Question: Here is code example: <URL>
If you'll slowly change screen size by dragging sizer in testing window you'll see that number columns scattered.

What can I do to fix this trouble?
This is for FLUID CSS GRID system to make layouts for webapps. I don't want to get table. And the example is for testing this grid on resize and other dimensions.
I think that the problem is in browser which calculates .cx1 to 55+43px and round it to pixels,
and .cx5 calculates to 449+43px not watchind that .cx1 rounded to 55px.
There is 100% width? and 12 columns with 3.8% margin right (except the last).
'''
So for cx1 = (1*(100+3.8))/12-3.8 = 4.85%
for cx2 = 4.85*2+3.8 = 13.5%
for cx3 = 4.85*3+3.8*2 = 22.15%
and so on.
The main formula to calculate any column width from 1 to 12 is
(a*(100+b))/12-b (where a = number of spanned columns and b is margin)
'''
Any questions to math?
And the question is why: 'width(4.85%+3.8%+4.85%+3.8%+4.85%) <> width(22.15%)'
So if you need nothing to explain please find the mistake in any .cx width. Can you?
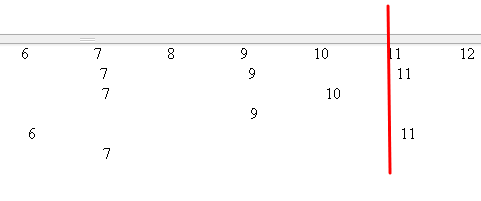
Answer: Solution is here: <URL>.
Thanx to Vasiliy Aksyonov (Web Standards Days) && Vadim Makeev (Opera Software)

))